Question: I am using DataTable's with dynamic content generated on page load.
In table I have used bootstrap confirmation.
To load it below script.
'''
$( document ).ajaxStop(function() {
$(document).find('[data-toggle="confirmation"]').confirmation();
});
'''
It opens confirmation box, but when clicking on "Yes" or "No" , it's not working.
## This is not working
I have below code to detect 'Confirmed' event.
'''
$(document).ready(function(){
$(document).find('.delete-record').on('confirmed.bs.confirmation', function() {
var thisEl = $(this);
deleteForm($(this).attr('data-delid'));
});
});
'''
## This is working
'''
$(document).ajaxStop(function(){
$(document).find('.delete-record').on('confirmed.bs.confirmation', function() {
var thisEl = $(this);
deleteForm($(this).attr('data-delid'));
});
});
'''
## What's wrong with document.ready ?

## Edit :
I have same code with 'document.ready' working on other page, but there is no DataTable, it's HTML DIV structure.
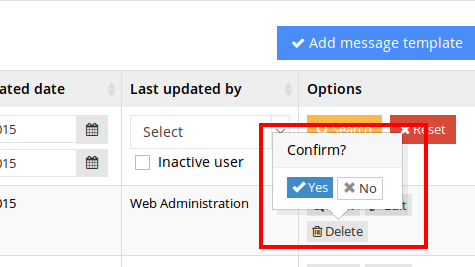
Answer: Try changing your event binding slightly so it's bound for every existing and future .delete-record element using the alternate '$.on' syntax.
'''
$(document).ready(function(){
$('body').on('confirmed.bs.confirmation', '.delete-record', function() {
deleteForm($(this).attr('data-delid'));
});
});
'''
Not knowing your page structure I opted to bind to 'body', but you can bind it to any parent element of your table.